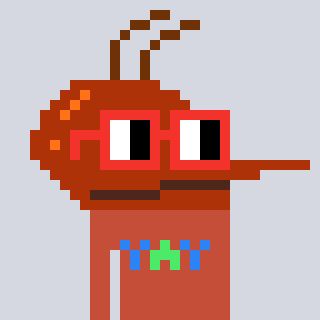
a pixel art character with square red glasses, a mosquito-shaped head and a rust-colored body on a cool background